Aerial crown-view tile of a tropical tree (Barro Colorado Island, Panama), acquired 20250414:
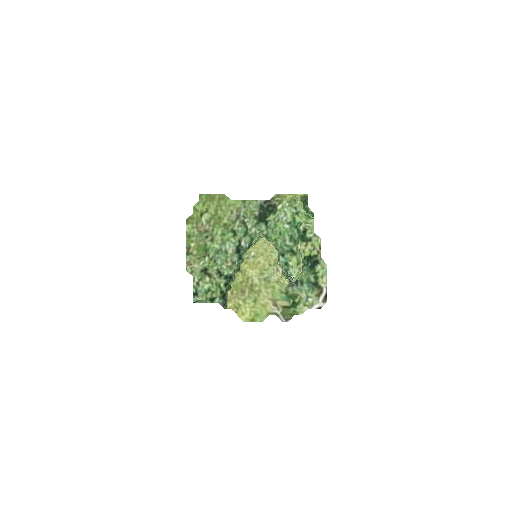
Species: Hieronyma alchorneoides
GBIF accepted scientific name: Hieronyma alchorneoides
Crown area: 21.898 m²